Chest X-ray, PA view. Patient: 27 years old, sex F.
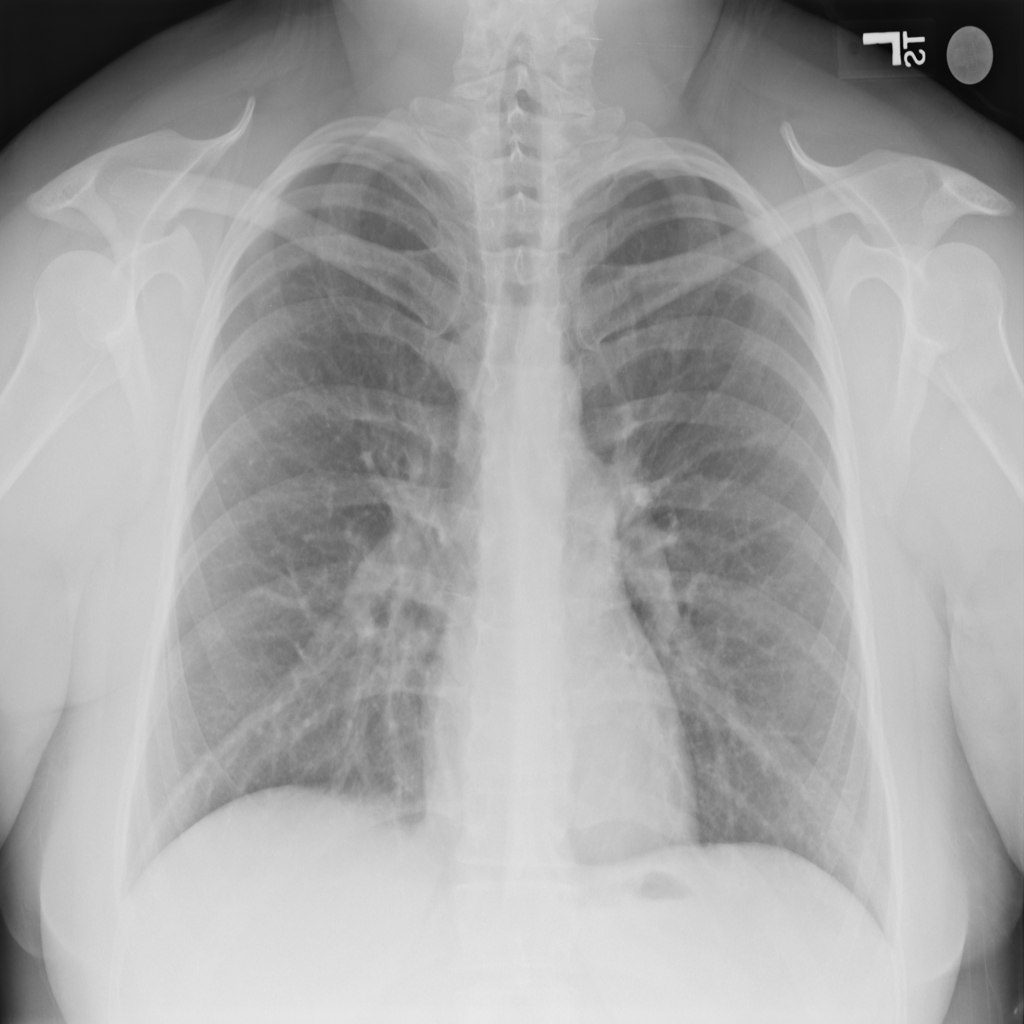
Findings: No Finding